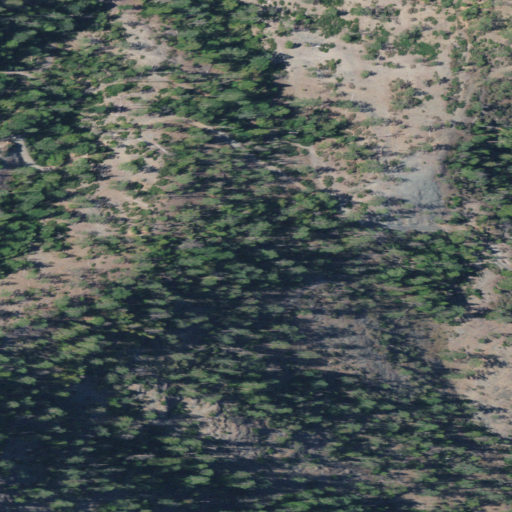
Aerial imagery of gap in Oregon named Free and Easy Pass containing shrub, evergreen forest, and open development